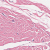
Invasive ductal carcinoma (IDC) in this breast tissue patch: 0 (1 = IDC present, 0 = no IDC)